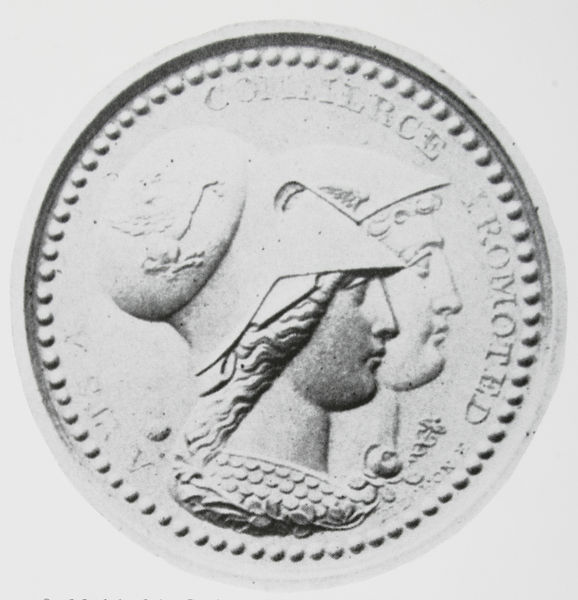
Titel: Medaille der "Society of Arts"
Künstler: John Flaxman
Schlagwörter: blätter, gott, kopf, mann, weiß, frauen, menschen, frau, frisur, grau, haar, hell, hut, köpfe, mund, männer, nase, profil, schwarz, zeichen, rose, gesichter, kappen, mütze, mützen, profile, augen, gesicht, kragen, silber, bildnis, hals, portrait, porträt, spiegel, auge, gold, haare, personen, kinn, locken, kreis, rund, schuppen, kopfbedeckung, relief, schrift, seitlich, zwei, kaiser, könig, nasen, inschrift, gerade, metall, wange, abbild, foto, fotografie, photographie, punkte, antike, geld, kupfer, schwarzweiß, soldat, helm, herrscher, kranz, göttin, rüstung, rom, ranke, photo, römer, helme, antik, götter, griechisch, krieger, griechenland, löwe, medaille, athene, minerva, aufnahme, nike, abbildung, gewellt, römisch, prägung, athena, münze, pallas athene, idealisiert, cäsar, wert, gladiatoren, gemme, geprägt, phrygische, währung, commerce, konterfeit, eingestanzt, phrygier, metallprägung, kontafei, münze kopf helm silber